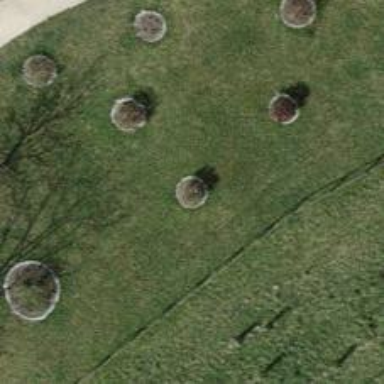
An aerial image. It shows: Shrub in its natural environment.